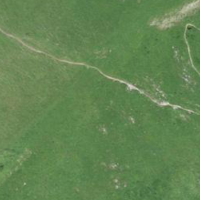
EUNIS habitat code: 23
Species observed at this site:
Campanula thyrsoides